Question: I have a matrix based on numbers of leavers and joiners. To calculate the closing balance of the month I give the value of a joiner and the value of a leaver . I then sum up all the values before the closing balance date to get the closing balance of people.
'''
Name | Join/Leave | date
------+------------+-----------
Mary | 1 | 2010-01-12
Mary | -1 | 2016-06-17
Mark | 1 | 2019-02-14
Sammy | 1 | 2015-12-20
'''
Would mean my balance for 01-01-2019 is 1 but in February would be 2.
I want to show a total in the matrix but when I do it shows all the dates. My date dimension is not linked to my salesperson table.
Is there a way to show the months after today's date as blank but still show the total?
 shows how the matrix now looks but I want October through to December 2019 to be blank.
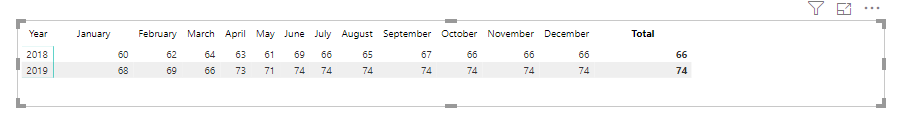
Answer: You can add a column in your query designer with the following M formula:
'''
= if [YourDateColumn] <= Date.From(DateTime.LocalNow()) then true else false
'''
Now simply add your matrix with the month and value field. Then drag and drop the created column into to filter of the matrix and set the filter to 'True'.